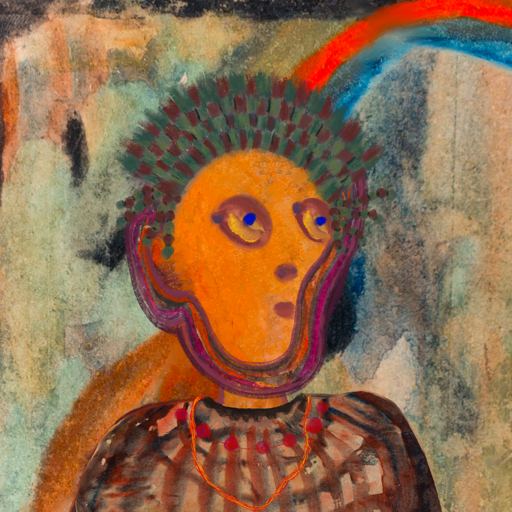
Background: Childish, Head And Neck Side: Hypocrite_w_Hair, Face Side: Mother_And_Son_Son, Bust: Orphan, Hair Side: Blank, Head Accessory: After_Raid_Crown, Second Necklace: Gypsy_Mother_2, Necklace: Irani_3, Baby: Blank